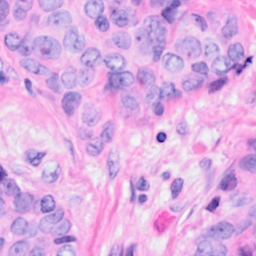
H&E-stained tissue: Breast